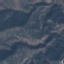
Land use / land cover: HerbaceousVegetation